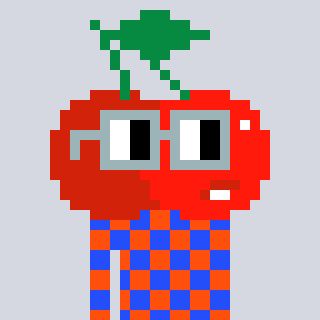
a pixel art character with square dark gray glasses, a cherry-shaped head and a orange-colored body on a cool background